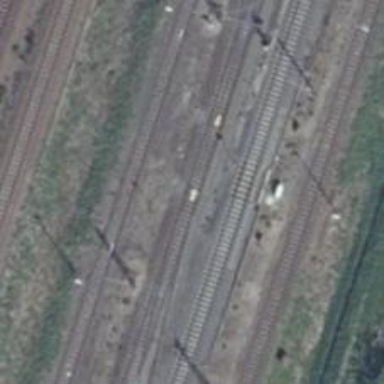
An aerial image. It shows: Railway switch.